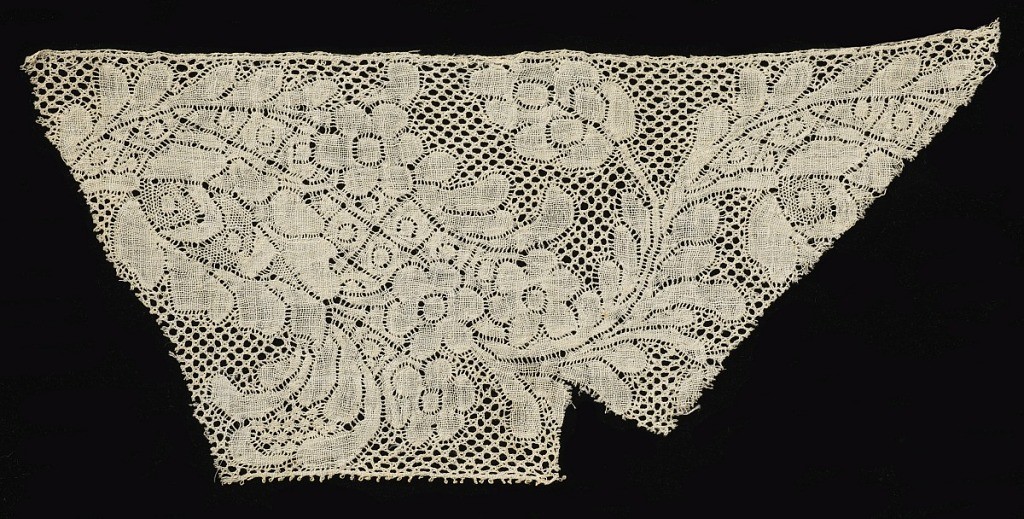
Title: Fragment
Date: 1730–60
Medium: linen Technique: bobbin lace (Binche style with Binche ground)
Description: Border fragment with a straight picot edge. Serpentine pattern of flowers and foliage. Five hole mesh (cinq trous ground).